Interaction volume radius: 10 \u00c5
Interaction volume height: 15 \u00c5
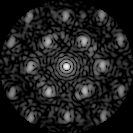
Disorder parameter: 0.3956